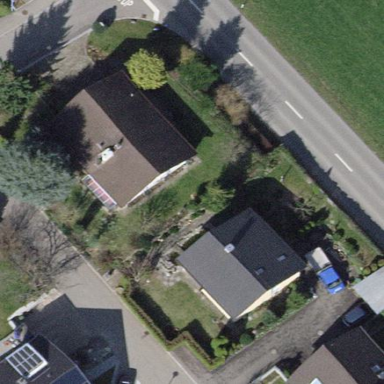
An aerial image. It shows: Detached building with gabled roof.